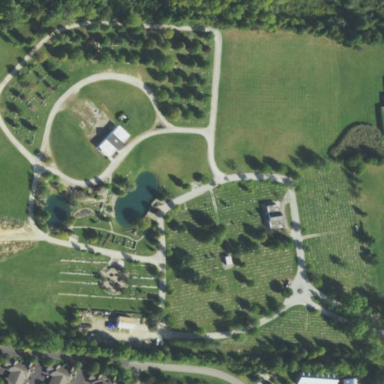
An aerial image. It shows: Cemetery.